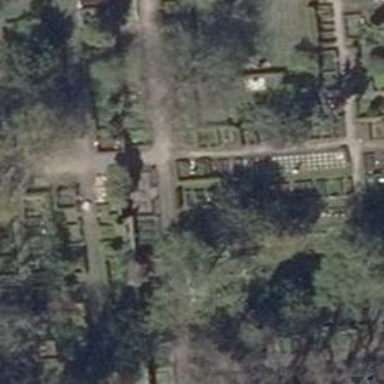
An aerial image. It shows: Historic tomb in the cemetery.